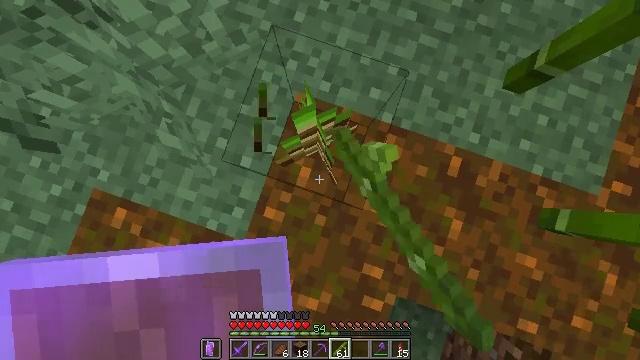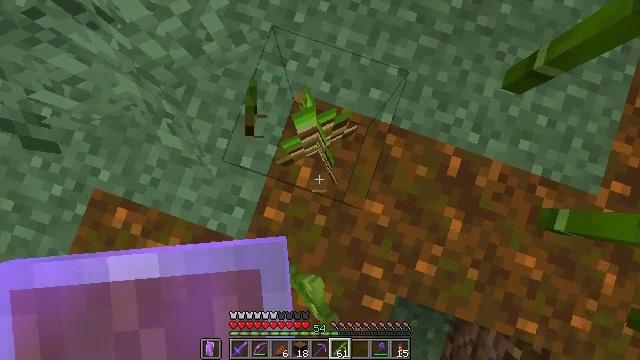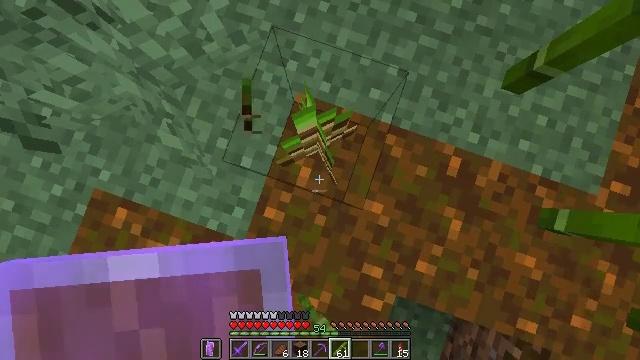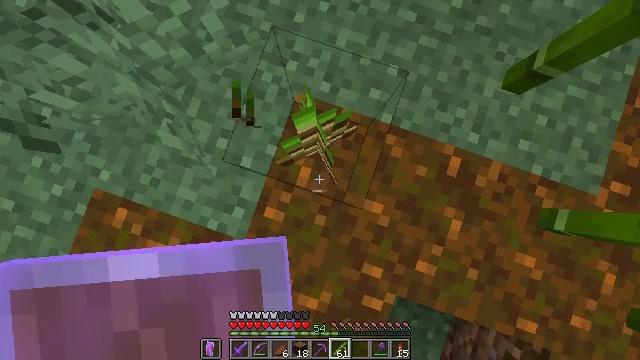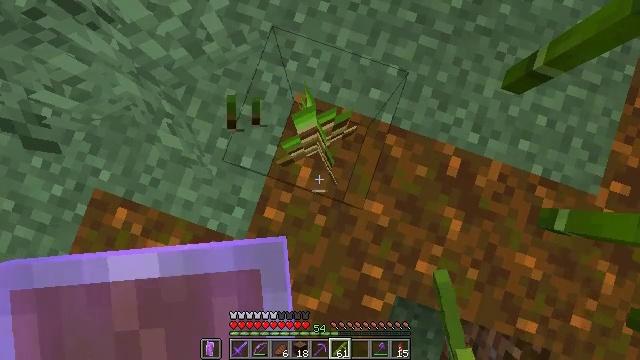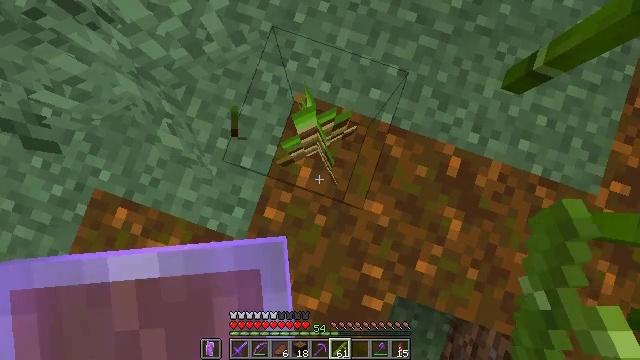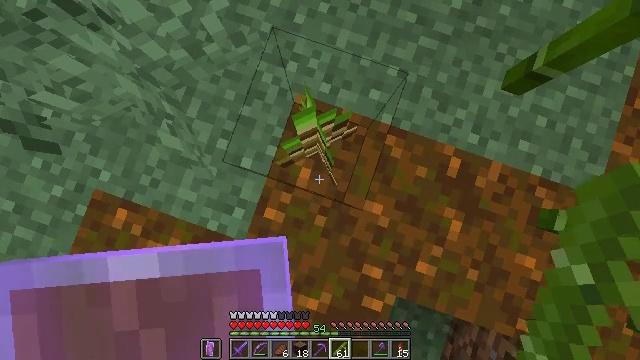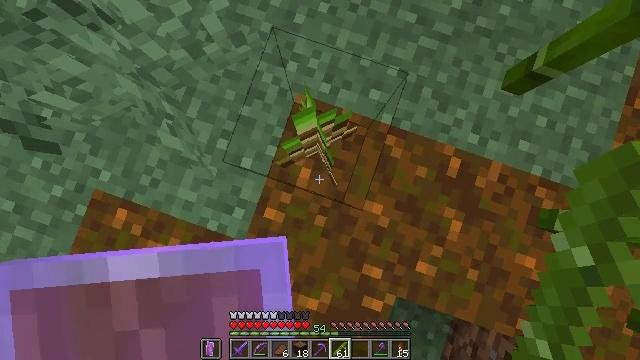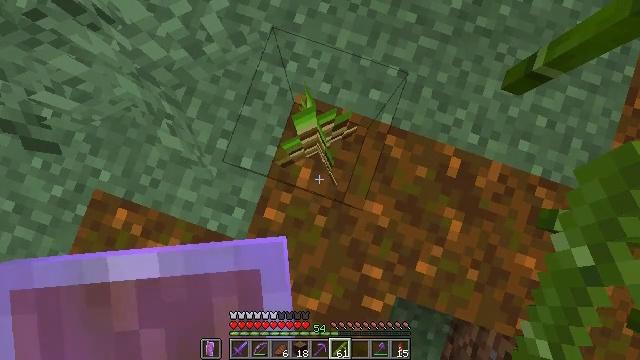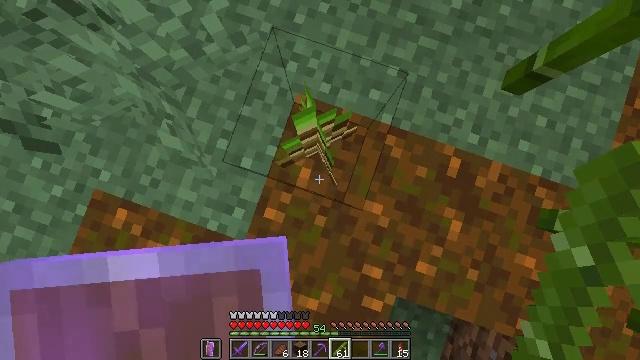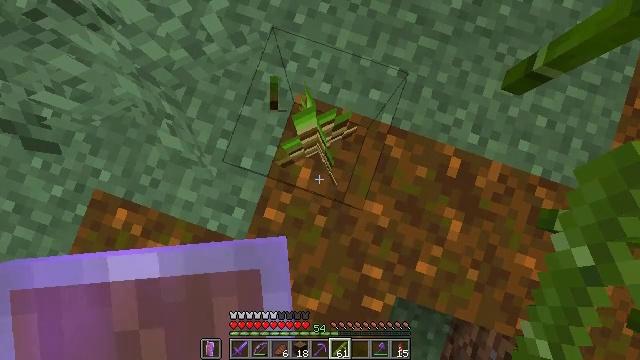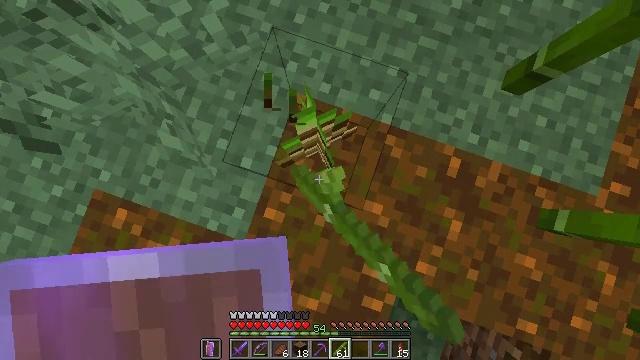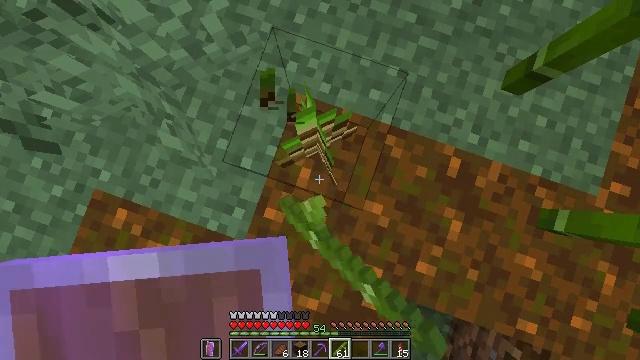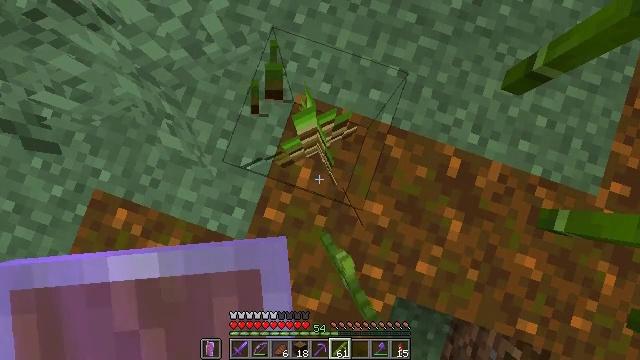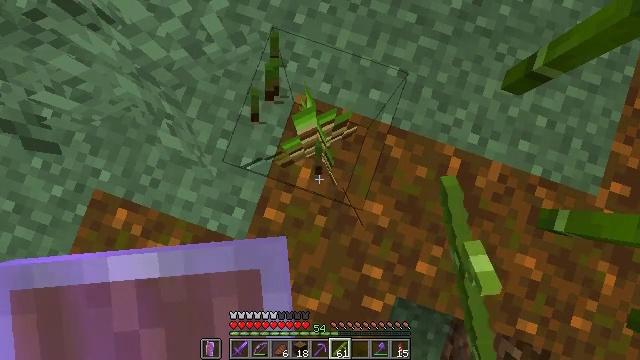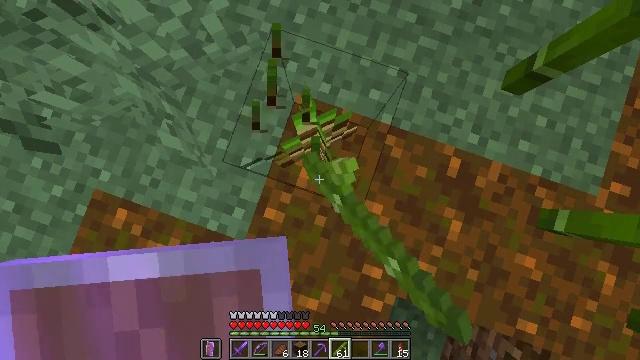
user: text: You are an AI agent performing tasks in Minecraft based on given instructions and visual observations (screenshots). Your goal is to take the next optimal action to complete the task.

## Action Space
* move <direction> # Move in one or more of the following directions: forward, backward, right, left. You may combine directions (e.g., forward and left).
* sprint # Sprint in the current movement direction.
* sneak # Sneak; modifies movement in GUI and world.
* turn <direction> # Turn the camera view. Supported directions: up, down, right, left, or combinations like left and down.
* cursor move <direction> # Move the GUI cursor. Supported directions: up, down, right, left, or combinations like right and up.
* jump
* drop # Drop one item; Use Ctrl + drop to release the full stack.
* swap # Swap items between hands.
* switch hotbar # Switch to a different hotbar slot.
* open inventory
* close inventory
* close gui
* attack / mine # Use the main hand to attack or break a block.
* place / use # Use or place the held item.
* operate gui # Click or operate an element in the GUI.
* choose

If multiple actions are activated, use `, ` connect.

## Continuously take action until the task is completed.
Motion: motion action
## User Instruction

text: Harvest the bamboo sapling.
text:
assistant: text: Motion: no_op
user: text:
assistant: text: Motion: no_op
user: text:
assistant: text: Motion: no_op
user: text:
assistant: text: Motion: no_op
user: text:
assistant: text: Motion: no_op
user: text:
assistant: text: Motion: no_op
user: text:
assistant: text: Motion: no_op
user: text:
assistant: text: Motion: no_op
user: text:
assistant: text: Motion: no_op
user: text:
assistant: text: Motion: attack / mine
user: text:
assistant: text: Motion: attack / mine
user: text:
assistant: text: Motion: attack / mine
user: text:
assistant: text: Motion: attack / mine
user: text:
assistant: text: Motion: attack / mine
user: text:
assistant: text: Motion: attack / mine
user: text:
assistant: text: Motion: attack / mine
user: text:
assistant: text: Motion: attack / mine
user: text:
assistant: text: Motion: attack / mine
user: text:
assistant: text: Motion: attack / mine
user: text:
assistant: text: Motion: attack / mine
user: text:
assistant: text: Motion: attack / mine
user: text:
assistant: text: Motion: attack / mine
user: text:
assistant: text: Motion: attack / mine
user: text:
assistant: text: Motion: attack / mine
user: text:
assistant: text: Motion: attack / mine
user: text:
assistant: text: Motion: attack / mine
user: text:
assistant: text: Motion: attack / mine
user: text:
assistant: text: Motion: attack / mine
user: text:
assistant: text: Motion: attack / mine
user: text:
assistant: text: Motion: attack / mine